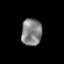
Tissue: prostate
Cell type: T cells
Senescence score: 0.3456
Nuclear area (px): 542
Mean DAPI intensity: 131.677